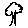
Label: tree